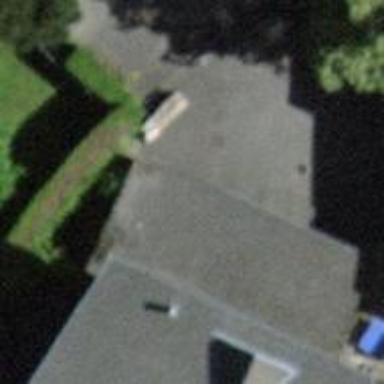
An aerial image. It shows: Garage building.